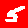
Digit: 5